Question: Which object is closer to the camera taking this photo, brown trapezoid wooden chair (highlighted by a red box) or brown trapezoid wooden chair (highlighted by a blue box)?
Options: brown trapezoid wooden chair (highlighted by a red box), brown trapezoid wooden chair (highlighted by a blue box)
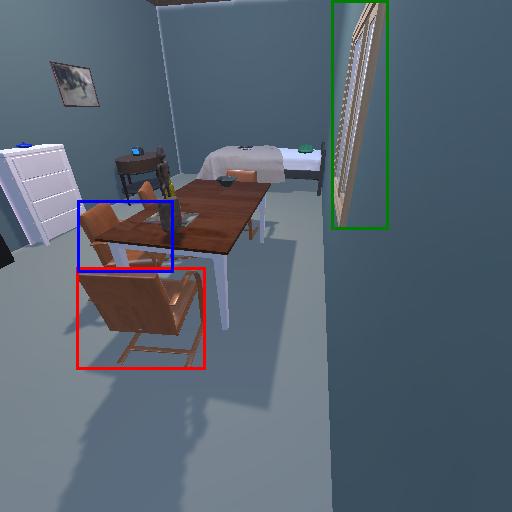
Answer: brown trapezoid wooden chair (highlighted by a red box)